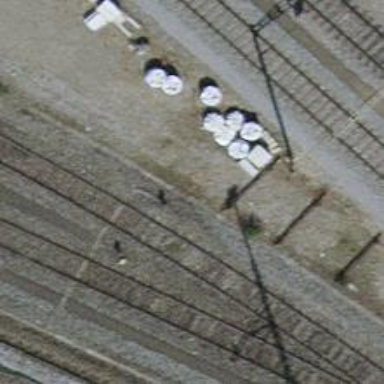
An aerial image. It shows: Railway yard used for servicing trains.